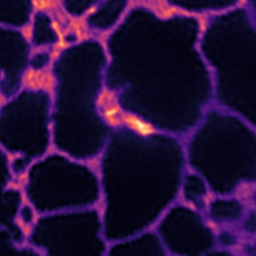
Label: Super-resolution ER image